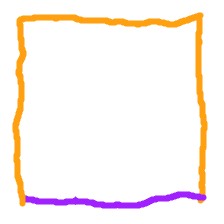
Shape: square